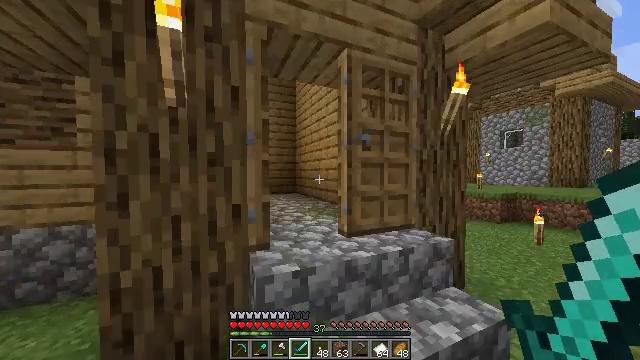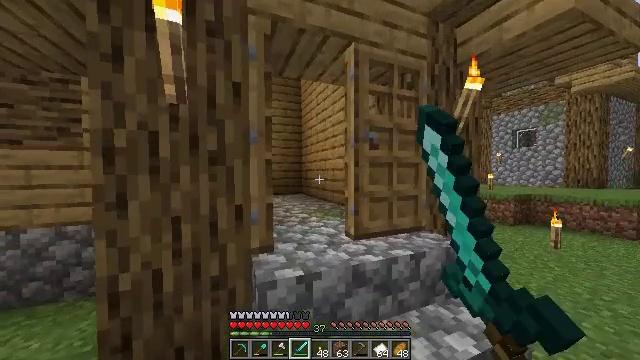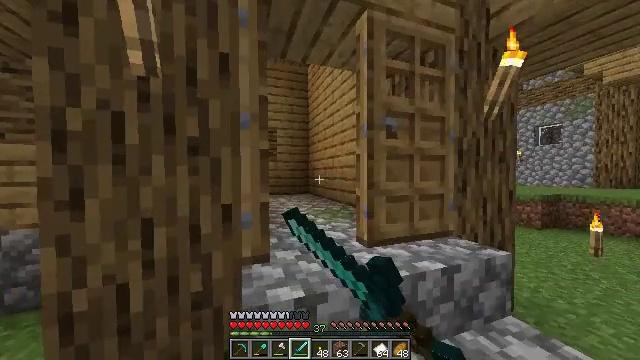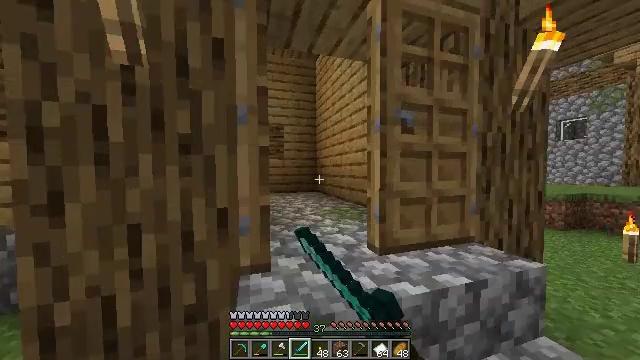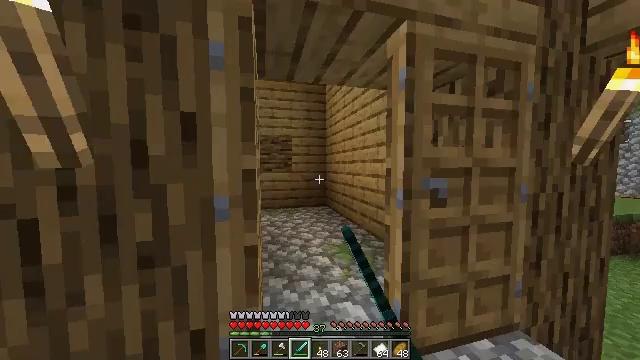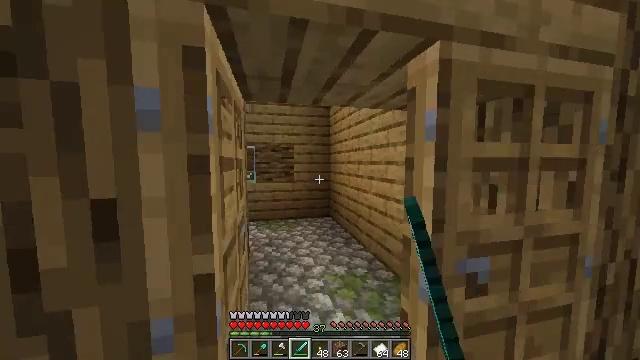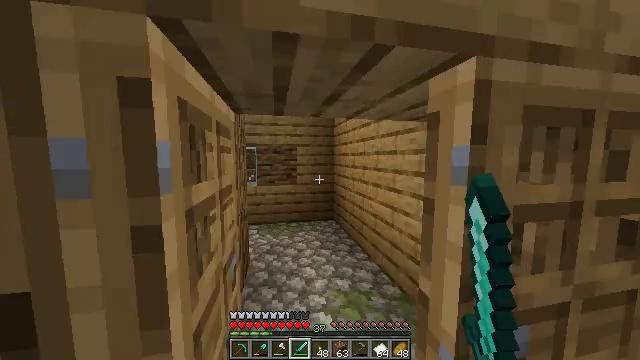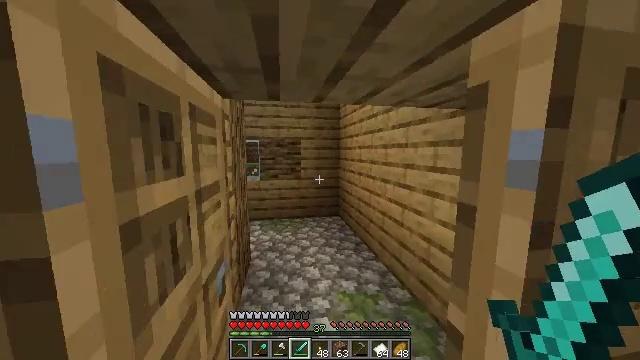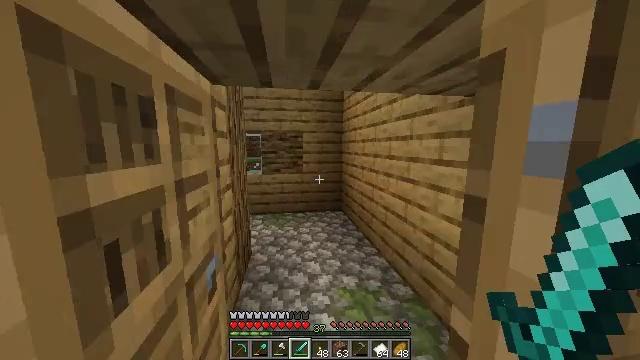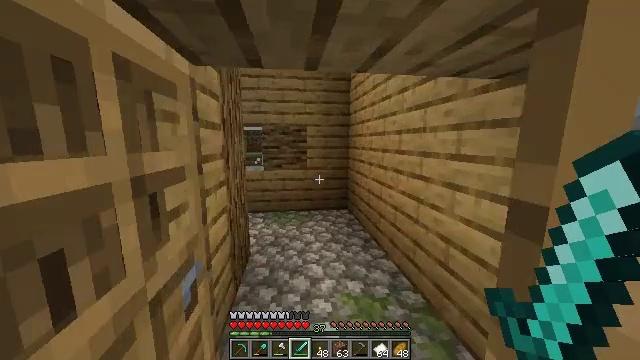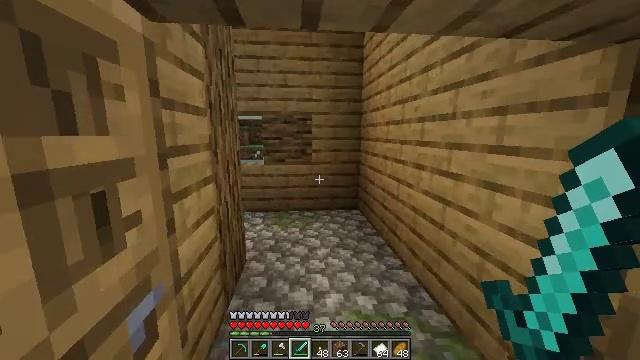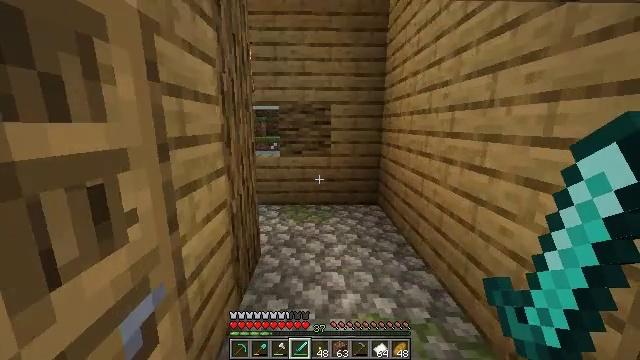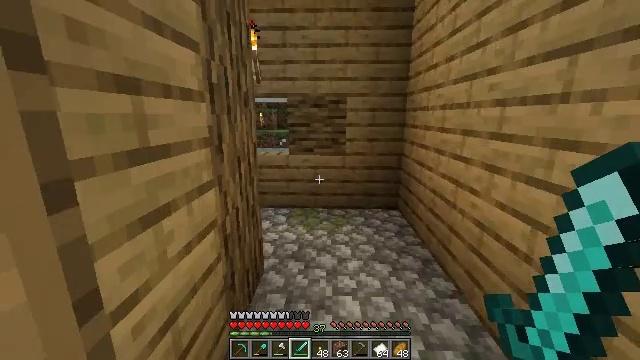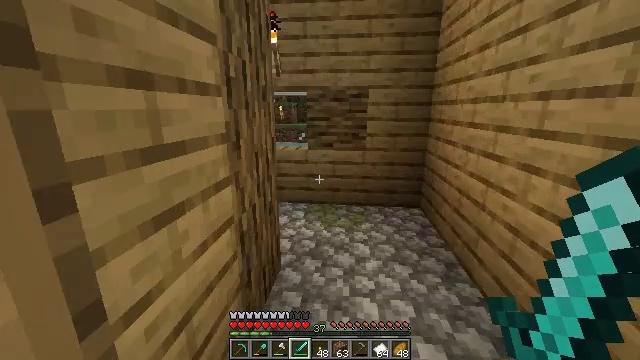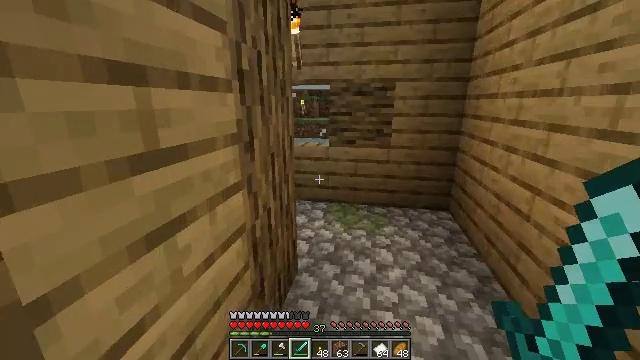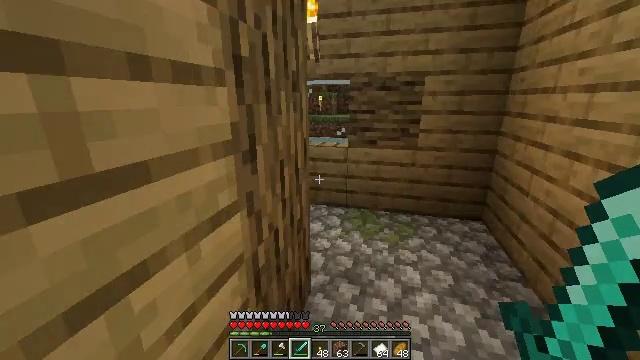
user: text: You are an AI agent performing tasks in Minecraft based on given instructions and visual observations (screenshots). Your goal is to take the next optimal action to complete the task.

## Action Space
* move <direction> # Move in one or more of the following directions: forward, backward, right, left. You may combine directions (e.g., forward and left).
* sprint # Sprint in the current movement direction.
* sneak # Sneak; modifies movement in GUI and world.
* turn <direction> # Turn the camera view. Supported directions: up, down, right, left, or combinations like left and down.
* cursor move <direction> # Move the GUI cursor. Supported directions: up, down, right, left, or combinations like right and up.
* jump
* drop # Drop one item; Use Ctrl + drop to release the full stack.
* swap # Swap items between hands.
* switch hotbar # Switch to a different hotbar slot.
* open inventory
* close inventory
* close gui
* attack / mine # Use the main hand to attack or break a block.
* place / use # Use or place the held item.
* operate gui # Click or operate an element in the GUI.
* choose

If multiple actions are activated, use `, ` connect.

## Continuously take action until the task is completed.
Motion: motion action
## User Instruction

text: Recycle the smithing table.
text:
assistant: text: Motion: move forward, sprint, turn left, use / place
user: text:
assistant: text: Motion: move forward, sprint, turn left
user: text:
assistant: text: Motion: move forward, sprint, turn left
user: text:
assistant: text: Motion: move forward, sprint, turn left and down
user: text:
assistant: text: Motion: move forward, sprint, turn left
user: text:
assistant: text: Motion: move forward, turn left and down
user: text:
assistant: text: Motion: move forward, turn left and down
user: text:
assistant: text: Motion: move forward, turn left and down
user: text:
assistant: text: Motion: move forward, turn left and down
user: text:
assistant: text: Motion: move forward, turn left and down
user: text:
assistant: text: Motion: move forward, turn left and down
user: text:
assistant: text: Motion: move forward, turn left and down
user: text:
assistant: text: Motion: move forward, turn left and down
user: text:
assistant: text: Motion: move forward, turn left and down
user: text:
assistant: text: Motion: move forward, turn left
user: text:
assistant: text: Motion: move forward, turn left
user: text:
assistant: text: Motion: move forward, turn left
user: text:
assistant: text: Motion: move forward and move right, turn right and up
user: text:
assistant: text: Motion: move forward and move right
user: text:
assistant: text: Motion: move forward and move right
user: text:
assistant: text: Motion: move forward and move right
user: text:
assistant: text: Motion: move forward and move right, turn left
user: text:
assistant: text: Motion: move forward and move right, turn left
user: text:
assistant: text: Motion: move forward and move right, turn left
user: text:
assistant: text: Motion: move forward and move right, turn left
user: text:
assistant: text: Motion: move forward and move right, turn left
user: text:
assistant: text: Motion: move forward and move right
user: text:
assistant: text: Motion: move right, turn left
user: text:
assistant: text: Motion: turn left
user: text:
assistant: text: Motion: turn left